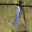
Label: 1